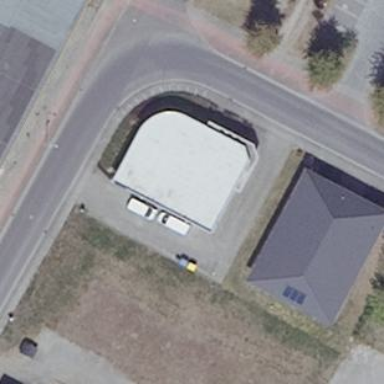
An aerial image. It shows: Flat roof building with grey roof.